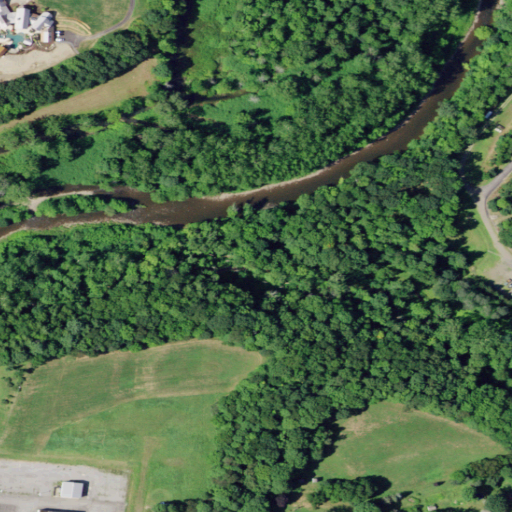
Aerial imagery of valley in New York named Prosser Hollow containing deciduous forest, woody wetlands, pasture, mixed forest, grassland, high intensity development, low intensity development, medium intensity development, and open development